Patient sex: F
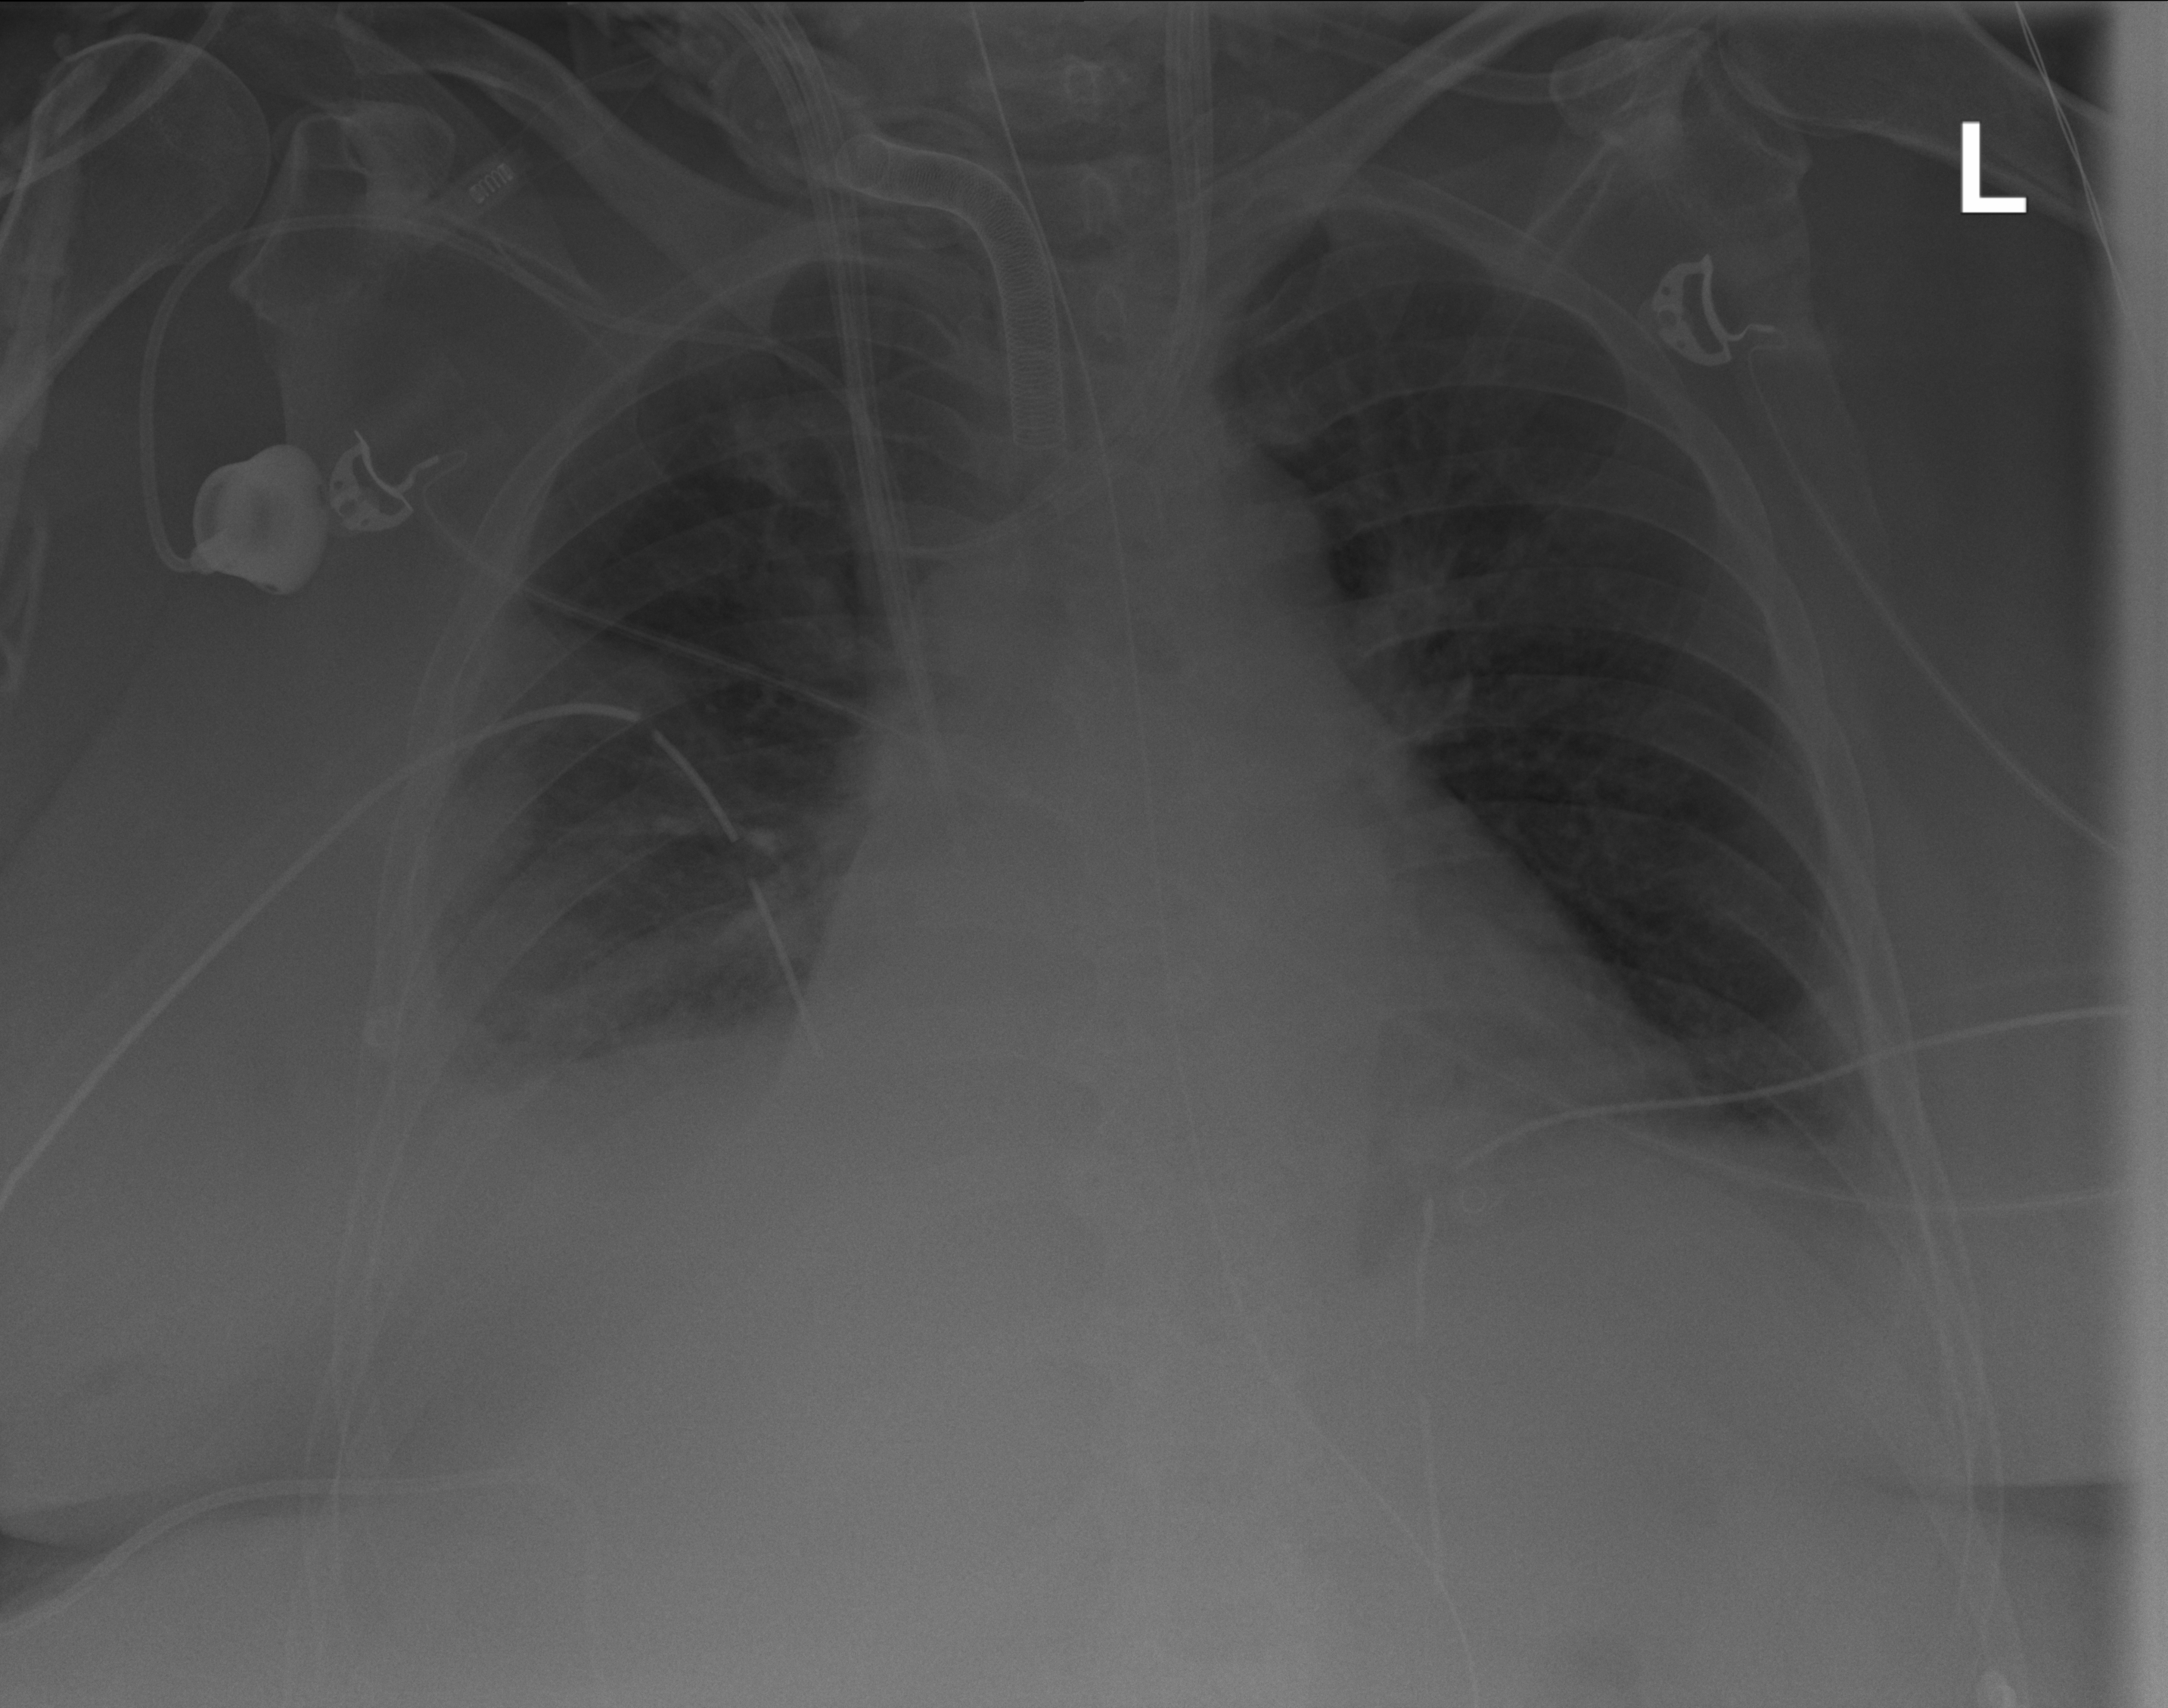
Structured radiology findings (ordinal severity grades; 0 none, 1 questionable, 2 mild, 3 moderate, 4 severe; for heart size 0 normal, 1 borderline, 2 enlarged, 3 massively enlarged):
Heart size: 1
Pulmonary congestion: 0
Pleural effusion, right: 2
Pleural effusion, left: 1
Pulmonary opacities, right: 2
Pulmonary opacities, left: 0
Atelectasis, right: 4
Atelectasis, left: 2